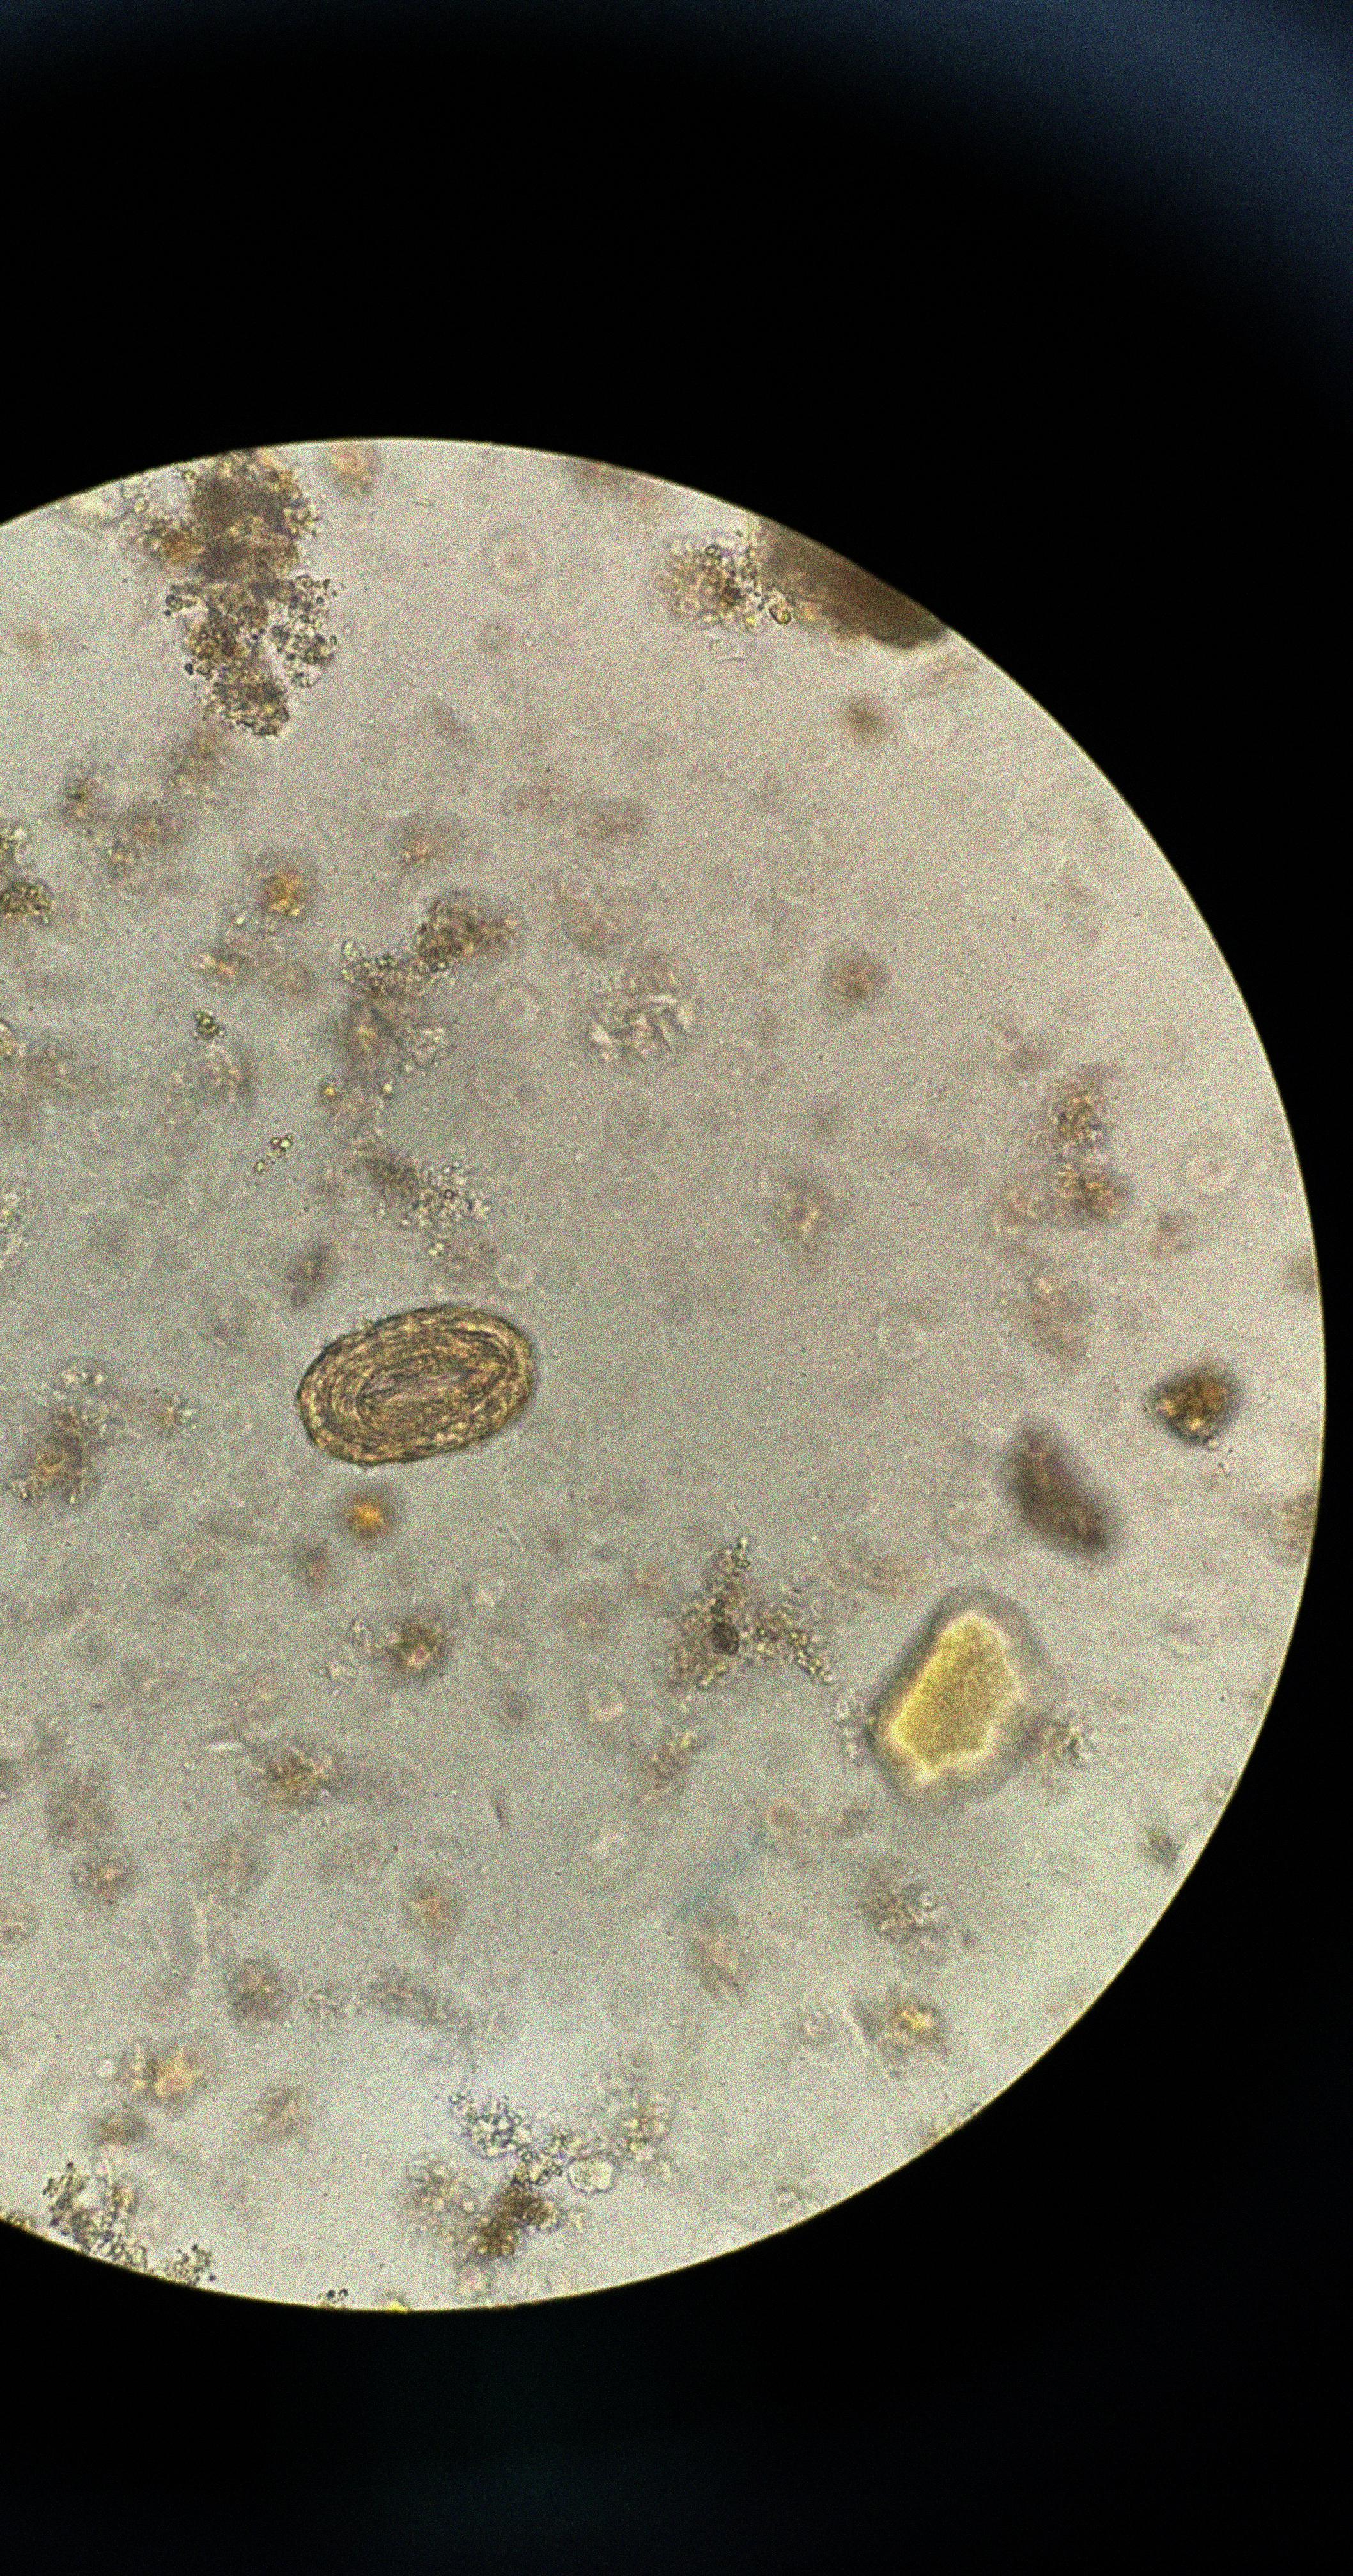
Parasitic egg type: Ascaris lumbricoides